Question: I want to create a shell file using the c language programming. I have this scheleton given already by the professor, but wen I try to executed I have this error and I have this problem
the myshell.c file (and this file is the one that I have to modify and execute)
'''
/* RCS information: $Id: myshell.c,v 1.2 2006/04/05 22:46:33 elm Exp $ */
#include <stdio.h>
#include <unistd.h>
#include <sys/types.h>
#include <errno.h>
extern char **getcmdstring(char *cmd);
int main(void) {
int i;
char **args;
char cmd[4096];
while(1) {
printf("$ ");
fgets(cmd,4096,stdin);
args = getcmdstring(cmd);
for(i = 0; args[i] != NULL; i++) {
printf("Argument %d: %s
", i, args[i]);
}
}
}
'''
and the shell.l file
'''
/* RCS information: $Id: shell.l,v 1.1 2006/04/05 22:46:33 elm Exp $ */
#include <stdio.h>
#include <strings.h>
#include <string.h>
int _numargs = 200;
char *_args[200];
int _argcount = 0;
char *strdup(const char *);
%}
WORD [a-zA-Z0-9\/\.-]+
SPECIAL [()><|&;]
%%
_argcount = 0; _args[0] = NULL;
{WORD}|{SPECIAL} {
if(_argcount < _numargs-1) {
_args[_argcount++] = (char *)strdup(yytext);
_args[_argcount] = NULL;
}
}
return (int)_args;
[ ]+
.
%%
char **getcmdstring(char *cmd) {
char **ret;
yy_scan_string(cmd);
ret = (char **)yylex();
yy_delete_buffer(YY_CURRENT_BUFFER);
return ret;
}
'''
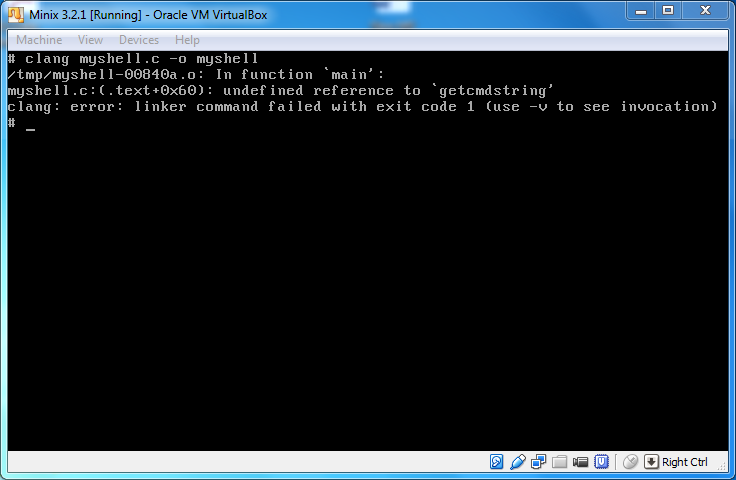
Answer: The missing function is included in the 'shell.l' source. This is a source for a lexical analyzer. You need to build the 'shell.o' object file from 'shell.l'.
This can be done by creating the C source
'''
flex -o shell.c shell.l
'''
and then compiling
'''
clang shell.c myshell.c -o myshell -ll
'''